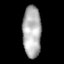
Tissue: lung
Cell type: Epithelial cells
Senescence score: 0.1984
Nuclear area (px): 941
Mean DAPI intensity: 173.79